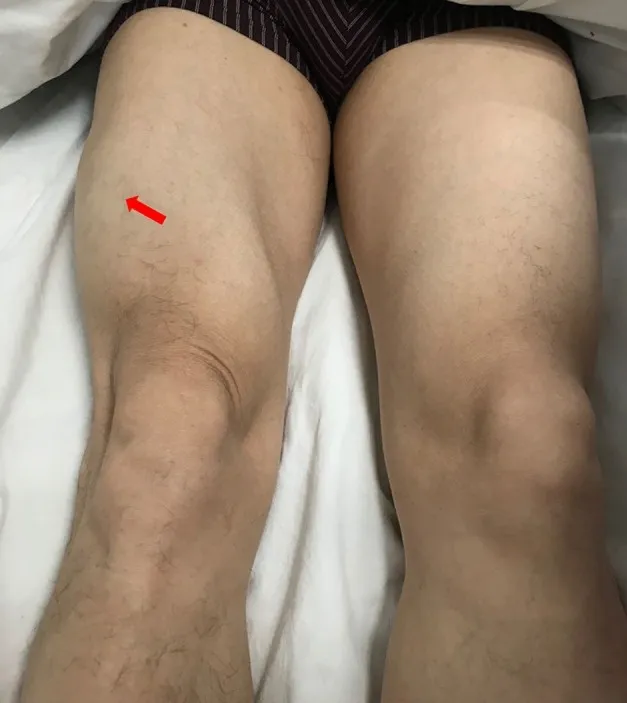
Clinical photograph showing a mass of left thigh without rash.
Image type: medical_photograph (skin_photograph)